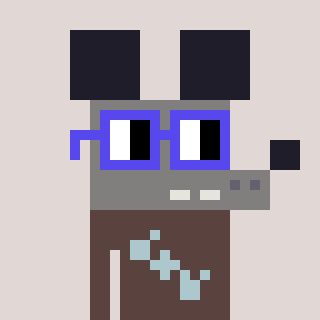
a pixel art character with square blue glasses, a mouse-shaped head and a darkbrown-colored body on a warm background